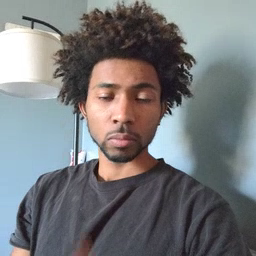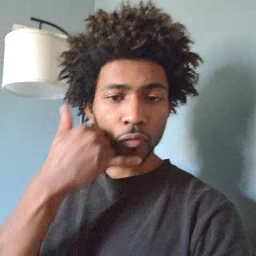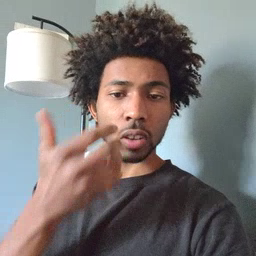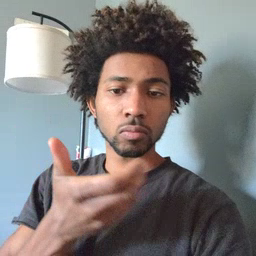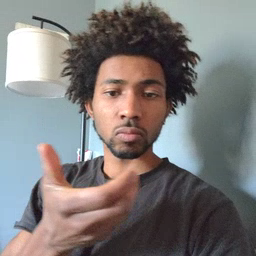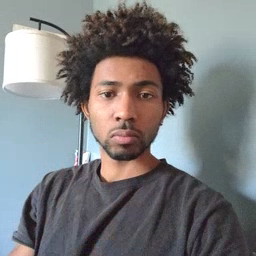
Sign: callonphone